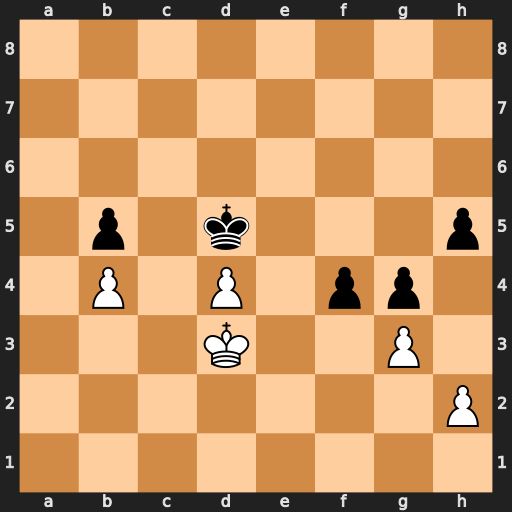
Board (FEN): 8/8/8/1p1k3p/1P1P1pp1/3K2P1/7P/8
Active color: w
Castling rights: -
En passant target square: -
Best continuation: gxf4 h4 Ke3